Aerial crown-view tile of a tropical tree (Barro Colorado Island, Panama), acquired 20250818:
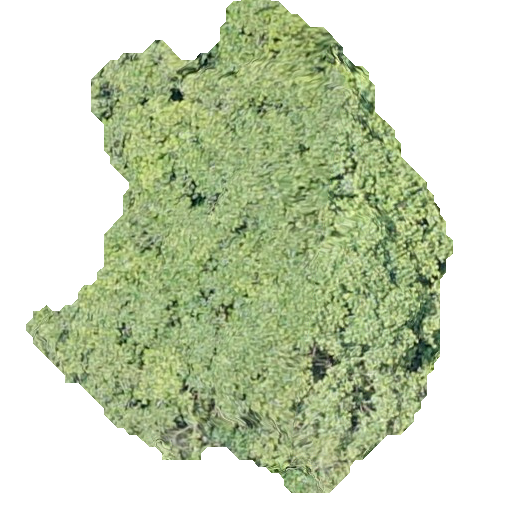
Species: Luehea seemannii
GBIF accepted scientific name: Luehea seemannii
Crown area: 194.249 m²